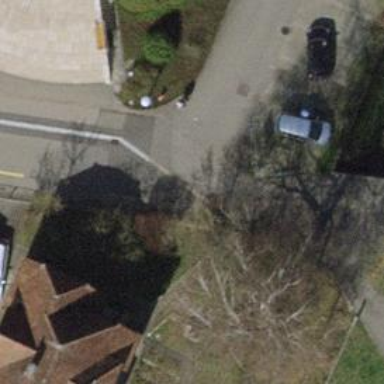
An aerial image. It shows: Bicycle parking area.